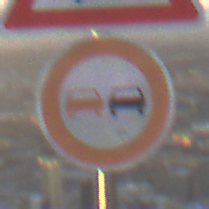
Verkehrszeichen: Ueberholverbot
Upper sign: Gegenverkehr
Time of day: SunriseSunset
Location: Outdoor (RoadRail)
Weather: PartlyCloudy
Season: NotSpecified
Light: Natural